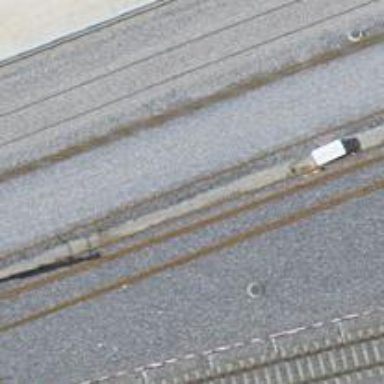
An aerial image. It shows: Single-track railway with electrified contact lines.